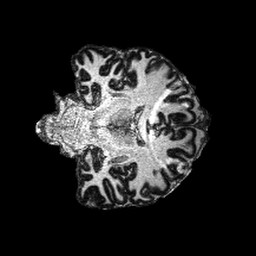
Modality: MP2RAGE
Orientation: coronal